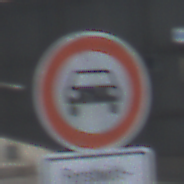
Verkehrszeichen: VerbotKraftwagen
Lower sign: BesondereFahrzeugeUndTransportgueter7
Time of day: MorningAfternoon
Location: Outdoor (Urban)
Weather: PartlyCloudy
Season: NotSpecified
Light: Natural